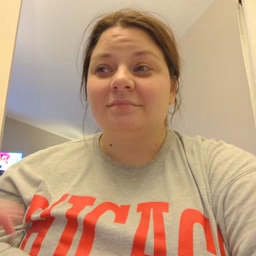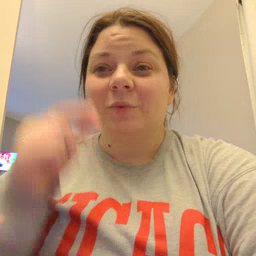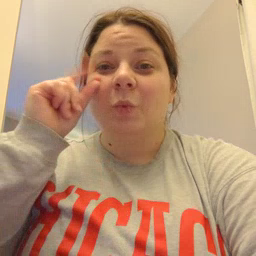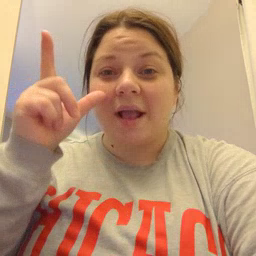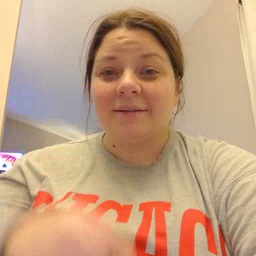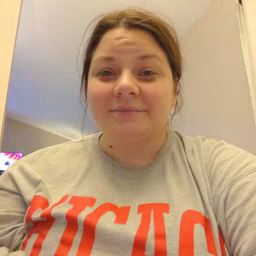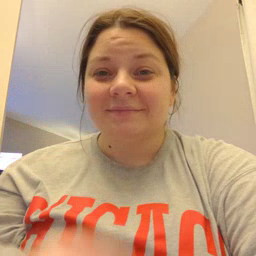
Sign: wake